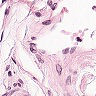
Metastatic tissue present: no